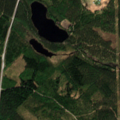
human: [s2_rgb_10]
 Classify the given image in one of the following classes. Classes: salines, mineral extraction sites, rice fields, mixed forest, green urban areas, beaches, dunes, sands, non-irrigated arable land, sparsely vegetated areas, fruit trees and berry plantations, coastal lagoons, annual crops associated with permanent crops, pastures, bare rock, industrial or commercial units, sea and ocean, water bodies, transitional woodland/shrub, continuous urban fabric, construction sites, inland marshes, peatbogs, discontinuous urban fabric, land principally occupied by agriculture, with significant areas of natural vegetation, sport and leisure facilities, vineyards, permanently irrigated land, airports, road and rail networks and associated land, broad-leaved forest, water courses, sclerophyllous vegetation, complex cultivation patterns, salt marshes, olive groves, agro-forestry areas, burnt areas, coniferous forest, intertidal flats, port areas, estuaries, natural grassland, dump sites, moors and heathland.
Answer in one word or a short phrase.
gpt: coniferous forest, mixed forest, transitional woodland/shrub